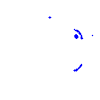
Particle: proton